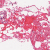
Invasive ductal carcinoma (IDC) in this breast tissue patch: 0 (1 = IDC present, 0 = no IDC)